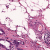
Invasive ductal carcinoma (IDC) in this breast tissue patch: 1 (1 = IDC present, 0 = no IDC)